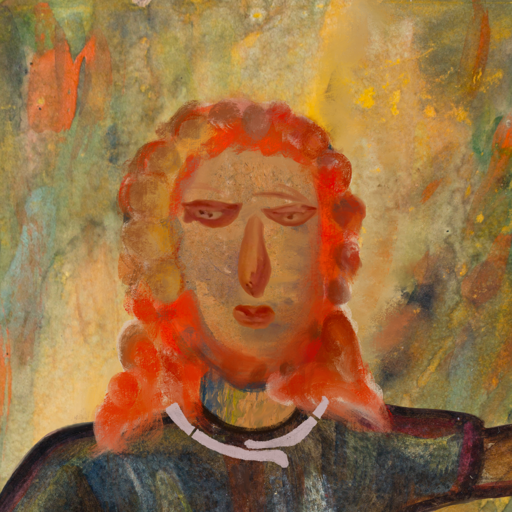
Background: Comrade, Head And Neck Front: In_The_Sun, Face Front: Pious_Lady, Bust: Mosgoul, Hair Front: Rupkatha, Head Accessory: Blank, Second Necklace: Blank, Necklace: Hypocrite_2, Baby: Blank